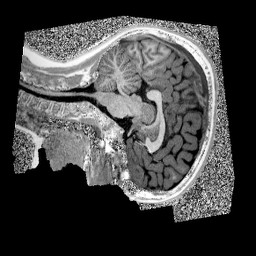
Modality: UNIT1
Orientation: sagittal
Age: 10
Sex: female
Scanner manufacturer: siemens
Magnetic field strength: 3 T
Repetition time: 4 s
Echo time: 0.00299 s